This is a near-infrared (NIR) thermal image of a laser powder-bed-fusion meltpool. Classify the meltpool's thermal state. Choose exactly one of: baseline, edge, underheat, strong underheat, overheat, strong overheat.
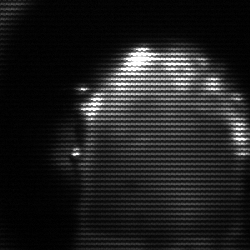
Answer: baseline